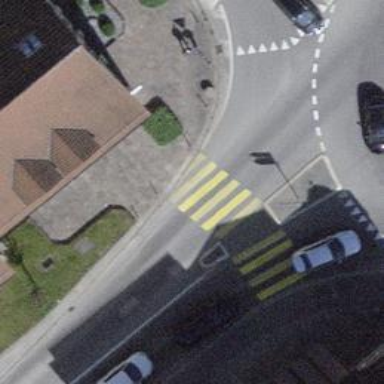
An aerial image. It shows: Uncontrolled zebra crossing with marked island on the road.